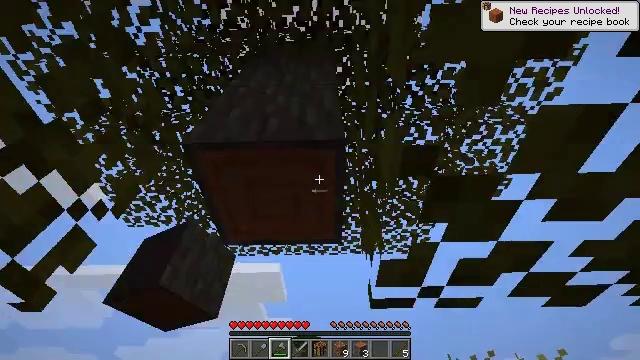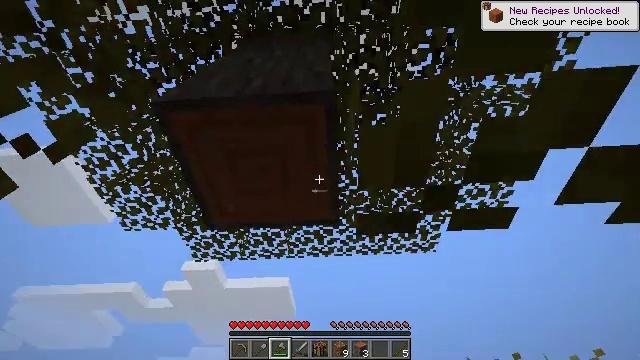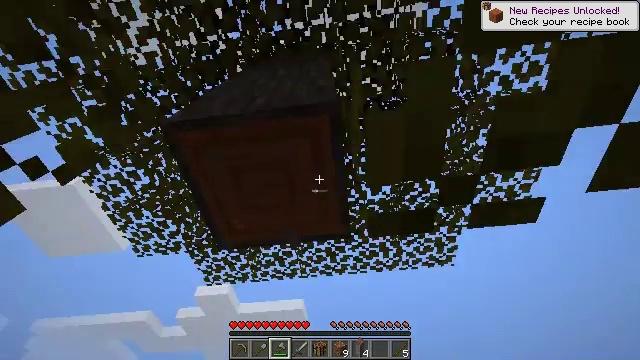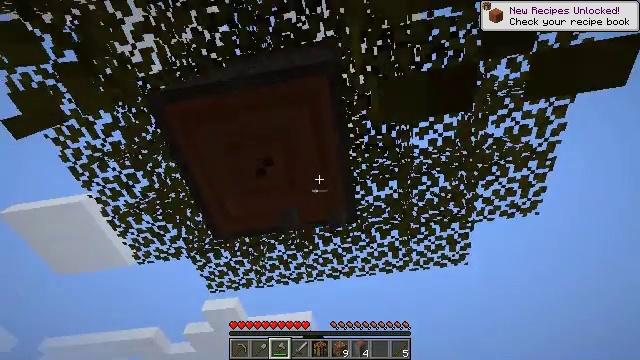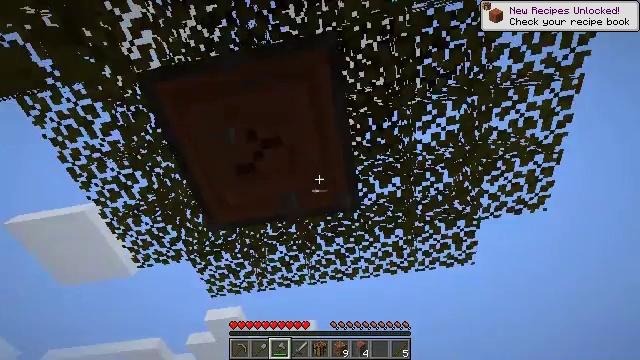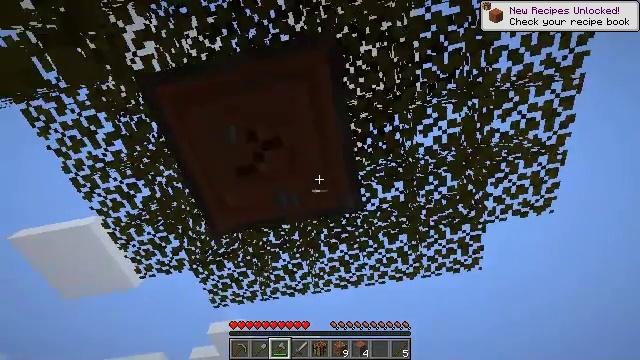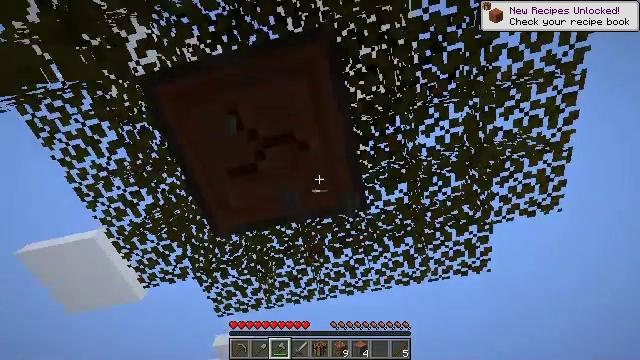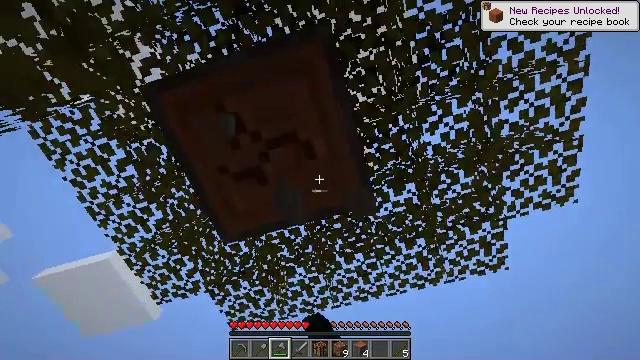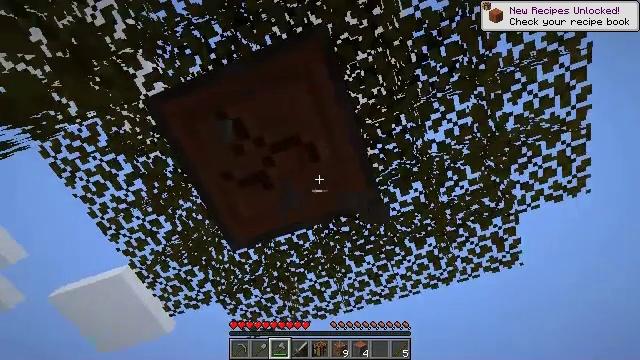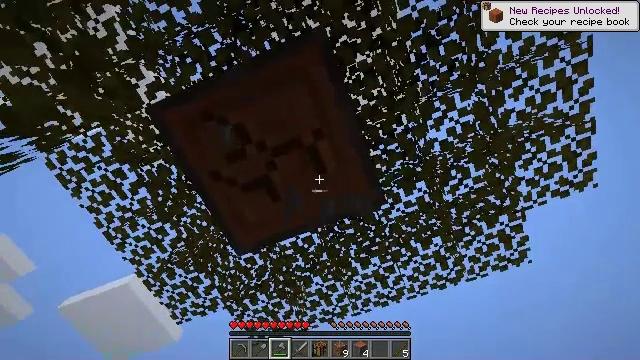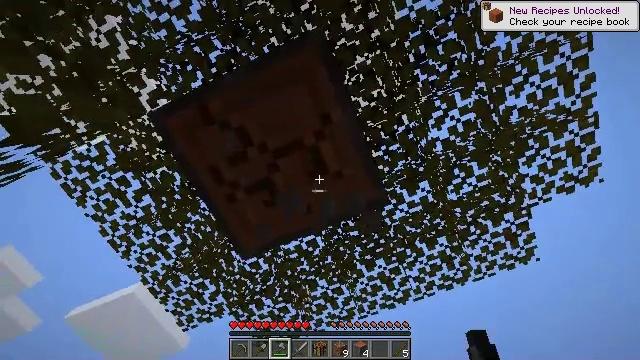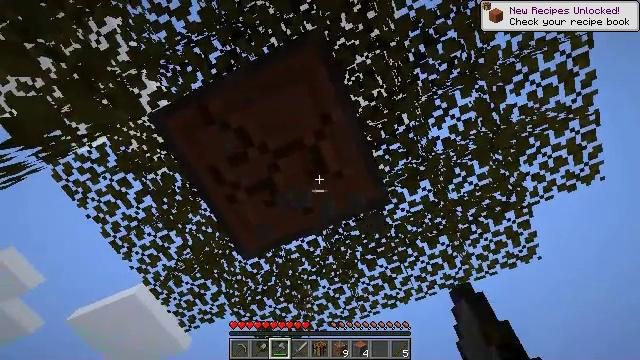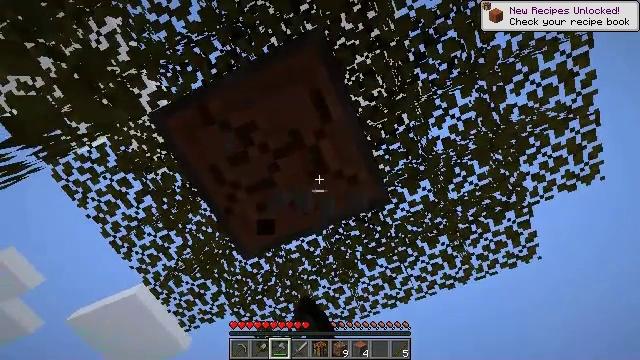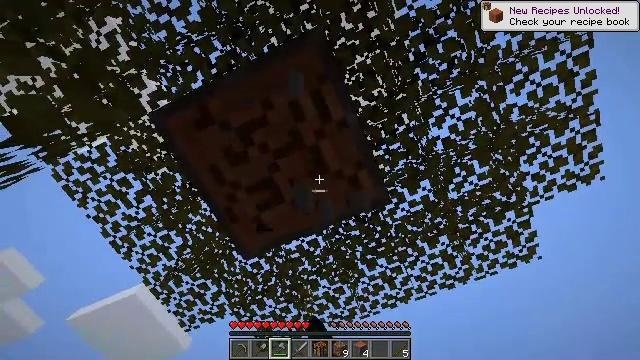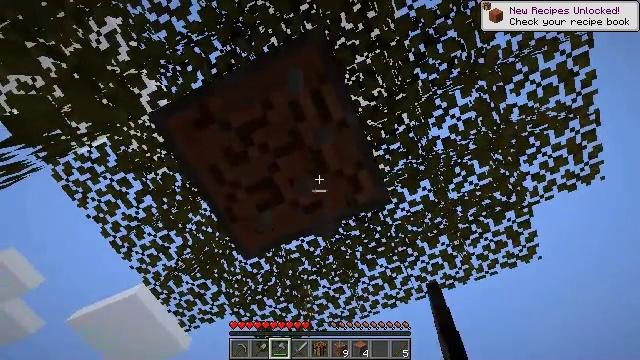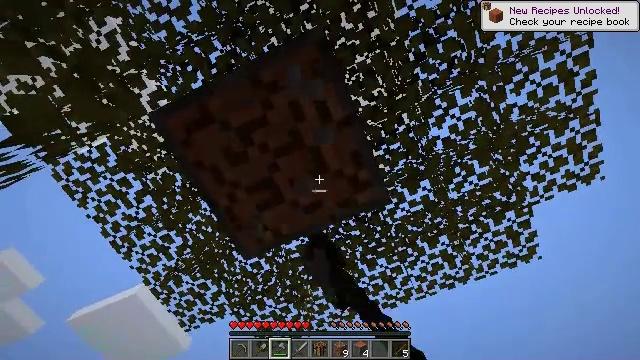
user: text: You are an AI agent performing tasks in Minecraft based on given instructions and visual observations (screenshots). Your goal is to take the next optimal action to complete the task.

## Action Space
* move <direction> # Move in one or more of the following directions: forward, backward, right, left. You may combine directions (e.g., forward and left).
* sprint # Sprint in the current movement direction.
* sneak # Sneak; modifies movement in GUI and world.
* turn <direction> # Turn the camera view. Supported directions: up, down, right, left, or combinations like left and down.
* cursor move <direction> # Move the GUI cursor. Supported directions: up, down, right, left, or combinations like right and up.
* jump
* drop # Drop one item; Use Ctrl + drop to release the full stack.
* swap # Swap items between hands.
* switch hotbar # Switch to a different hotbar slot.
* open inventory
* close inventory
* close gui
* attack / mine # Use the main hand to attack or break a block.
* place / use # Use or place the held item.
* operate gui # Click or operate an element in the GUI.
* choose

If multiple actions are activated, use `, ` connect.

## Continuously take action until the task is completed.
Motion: motion action
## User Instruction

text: Chop down the acacia log.
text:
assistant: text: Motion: move forward, turn left and up
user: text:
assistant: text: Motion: move forward, turn left and up, attack / mine
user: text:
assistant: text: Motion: move forward, turn left and up, attack / mine
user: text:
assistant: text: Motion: turn up, attack / mine
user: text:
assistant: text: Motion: turn left and up, attack / mine
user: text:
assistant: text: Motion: turn left and up, attack / mine
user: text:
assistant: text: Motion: turn left and up, attack / mine
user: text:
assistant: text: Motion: turn left and up, attack / mine
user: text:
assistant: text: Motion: turn left, attack / mine
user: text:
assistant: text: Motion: turn left, attack / mine
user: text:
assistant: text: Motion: attack / mine
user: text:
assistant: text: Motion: attack / mine
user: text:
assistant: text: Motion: attack / mine
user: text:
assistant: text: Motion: attack / mine
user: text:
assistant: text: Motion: attack / mine
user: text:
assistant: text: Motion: attack / mine
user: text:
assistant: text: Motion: attack / mine
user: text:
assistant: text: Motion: turn left and up, attack / mine
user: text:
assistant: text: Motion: turn left and up, attack / mine
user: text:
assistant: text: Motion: turn left and up, attack / mine
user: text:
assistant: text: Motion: turn left and up, attack / mine
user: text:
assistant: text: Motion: attack / mine
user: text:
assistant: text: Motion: attack / mine
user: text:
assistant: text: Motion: attack / mine
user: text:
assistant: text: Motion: attack / mine
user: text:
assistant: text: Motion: attack / mine
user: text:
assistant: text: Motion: attack / mine
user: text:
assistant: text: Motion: attack / mine
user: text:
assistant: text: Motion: attack / mine
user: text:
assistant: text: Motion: attack / mine